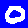
Digit: 0